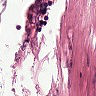
Metastatic tissue present: no